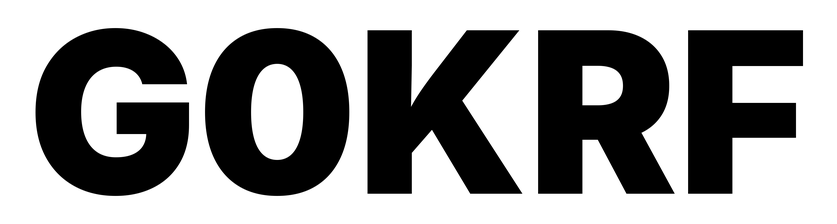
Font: Inter_Black